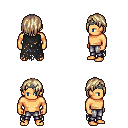
a pixel art fantasy rpg character, male body template, human, tanned skin, black tattered cape, metal pants, white blonde bangs hairstyle, iron tiara, four views (front, back, left, right), 2x2 character sprite sheet, small pixel art, hard edges, no anti-aliasing